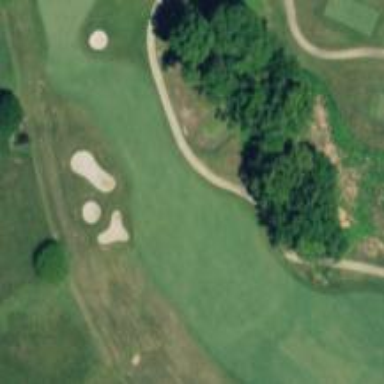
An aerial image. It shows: Pathway for golfing.